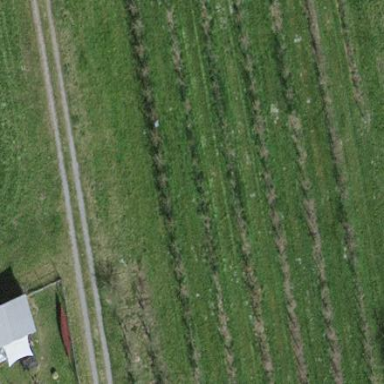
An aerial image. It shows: Orchard.